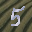
Label: 5